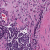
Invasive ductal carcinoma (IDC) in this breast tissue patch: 1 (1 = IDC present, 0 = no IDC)